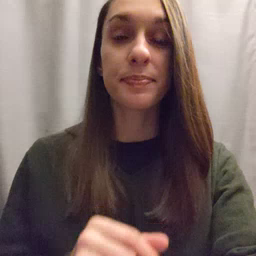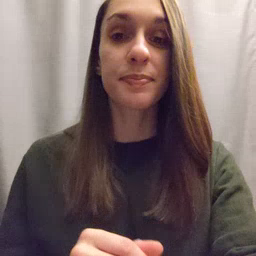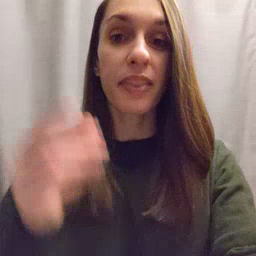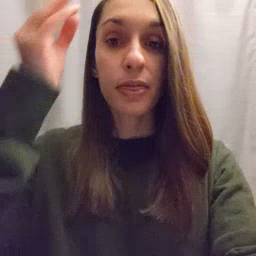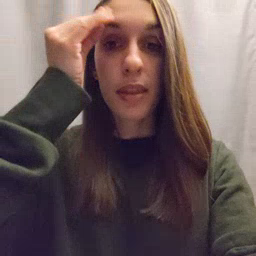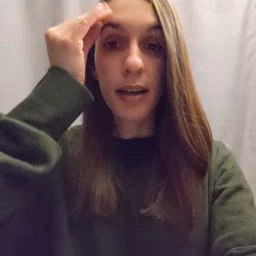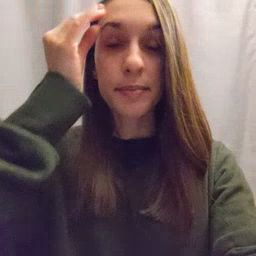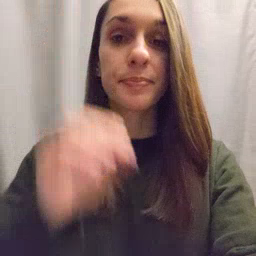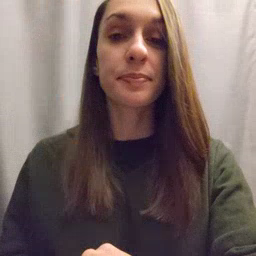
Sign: think